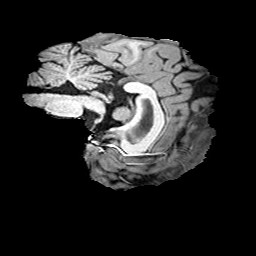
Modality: T1w
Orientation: sagittal
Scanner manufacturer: siemens
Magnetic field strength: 3 T
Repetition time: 2 s
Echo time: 0.0024 s